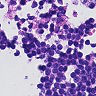
Metastatic tissue present: no